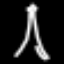
Label: The Eiffel Tower